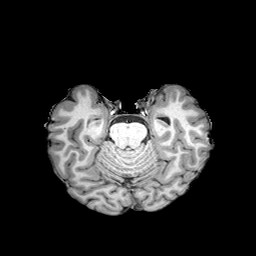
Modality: T1w
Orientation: coronal
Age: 40
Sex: female
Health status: healthy